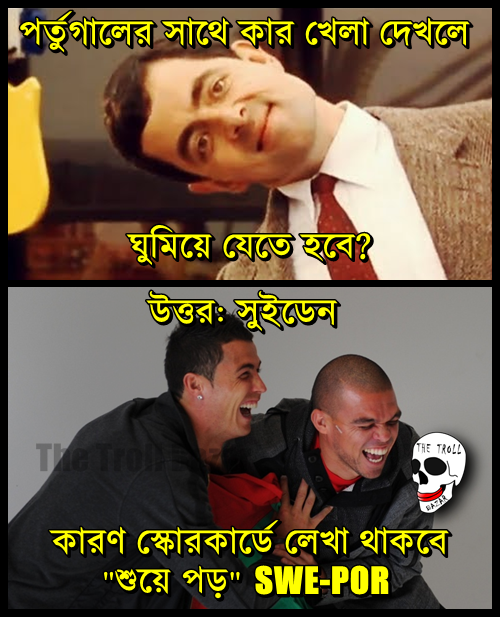
Caption: পর্তুগালের সাথে কার খেলা দেখলে ঘুমিয়ে যেতে হবে?  উত্তর: সুইডেন কারণ স্কোরকার্ডে লেখা থাকবে "শুয়ে পড়" SWE-POR
Label: non-hate